Question: I'm creating a Delphi component to schedule tasks in Windows using command line from .
:
After creating the basic skeleton of the task I want to open their properties by the Windows task editor.
I have not found a way to call the properties of a task I created the standard Windows interface.
Maybe someone could help me?

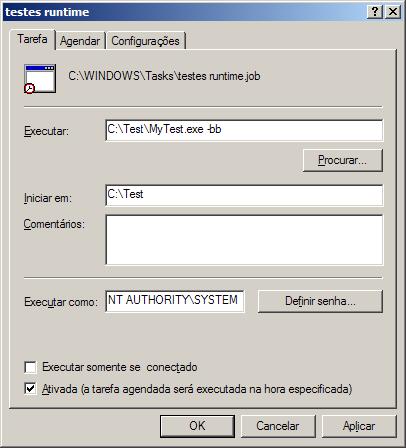
Answer: After tests I'll found solution using a Windows API and JCL Abstraction (MsTask.pas).
I made my code based on the example of the link:
<URL>
Below the complete example of the method to edit a specific task:
'''
Uses MSTask{JCL Abstraction}, ActiveX;
Procedure TForm7.EditTask(ATaskName: String);
Var
LTask: ITask;
LSchedulingAgent: ITaskScheduler;
LOutAux: IInterface;
Var
LResult: HRESULT;
Begin
//Get scheduler object
LResult := CoCreateInstance(CLSID_CTaskScheduler,
Nil,
CLSCTX_INPROC_SERVER,
IID_ITaskScheduler,
LSchedulingAgent);
If LResult = S_OK Then
Begin
//get task object
LResult := LSchedulingAgent.Activate(PWideChar(ATaskName), IID_ITask, LOutAux);
If LResult = S_OK Then
Begin
LTask := ITask(LOutAux);
LTask.EditWorkItem(0, 0);
End
Else
ShowMessage('TaskName not found!');
End
Else
ShowMessage('Error to get scheduler object.');
End;
'''
Thank you all for the help.